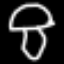
Label: mushroom